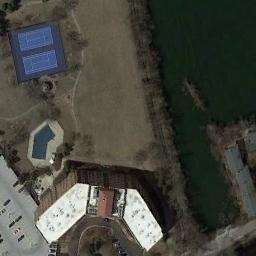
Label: tennis_court